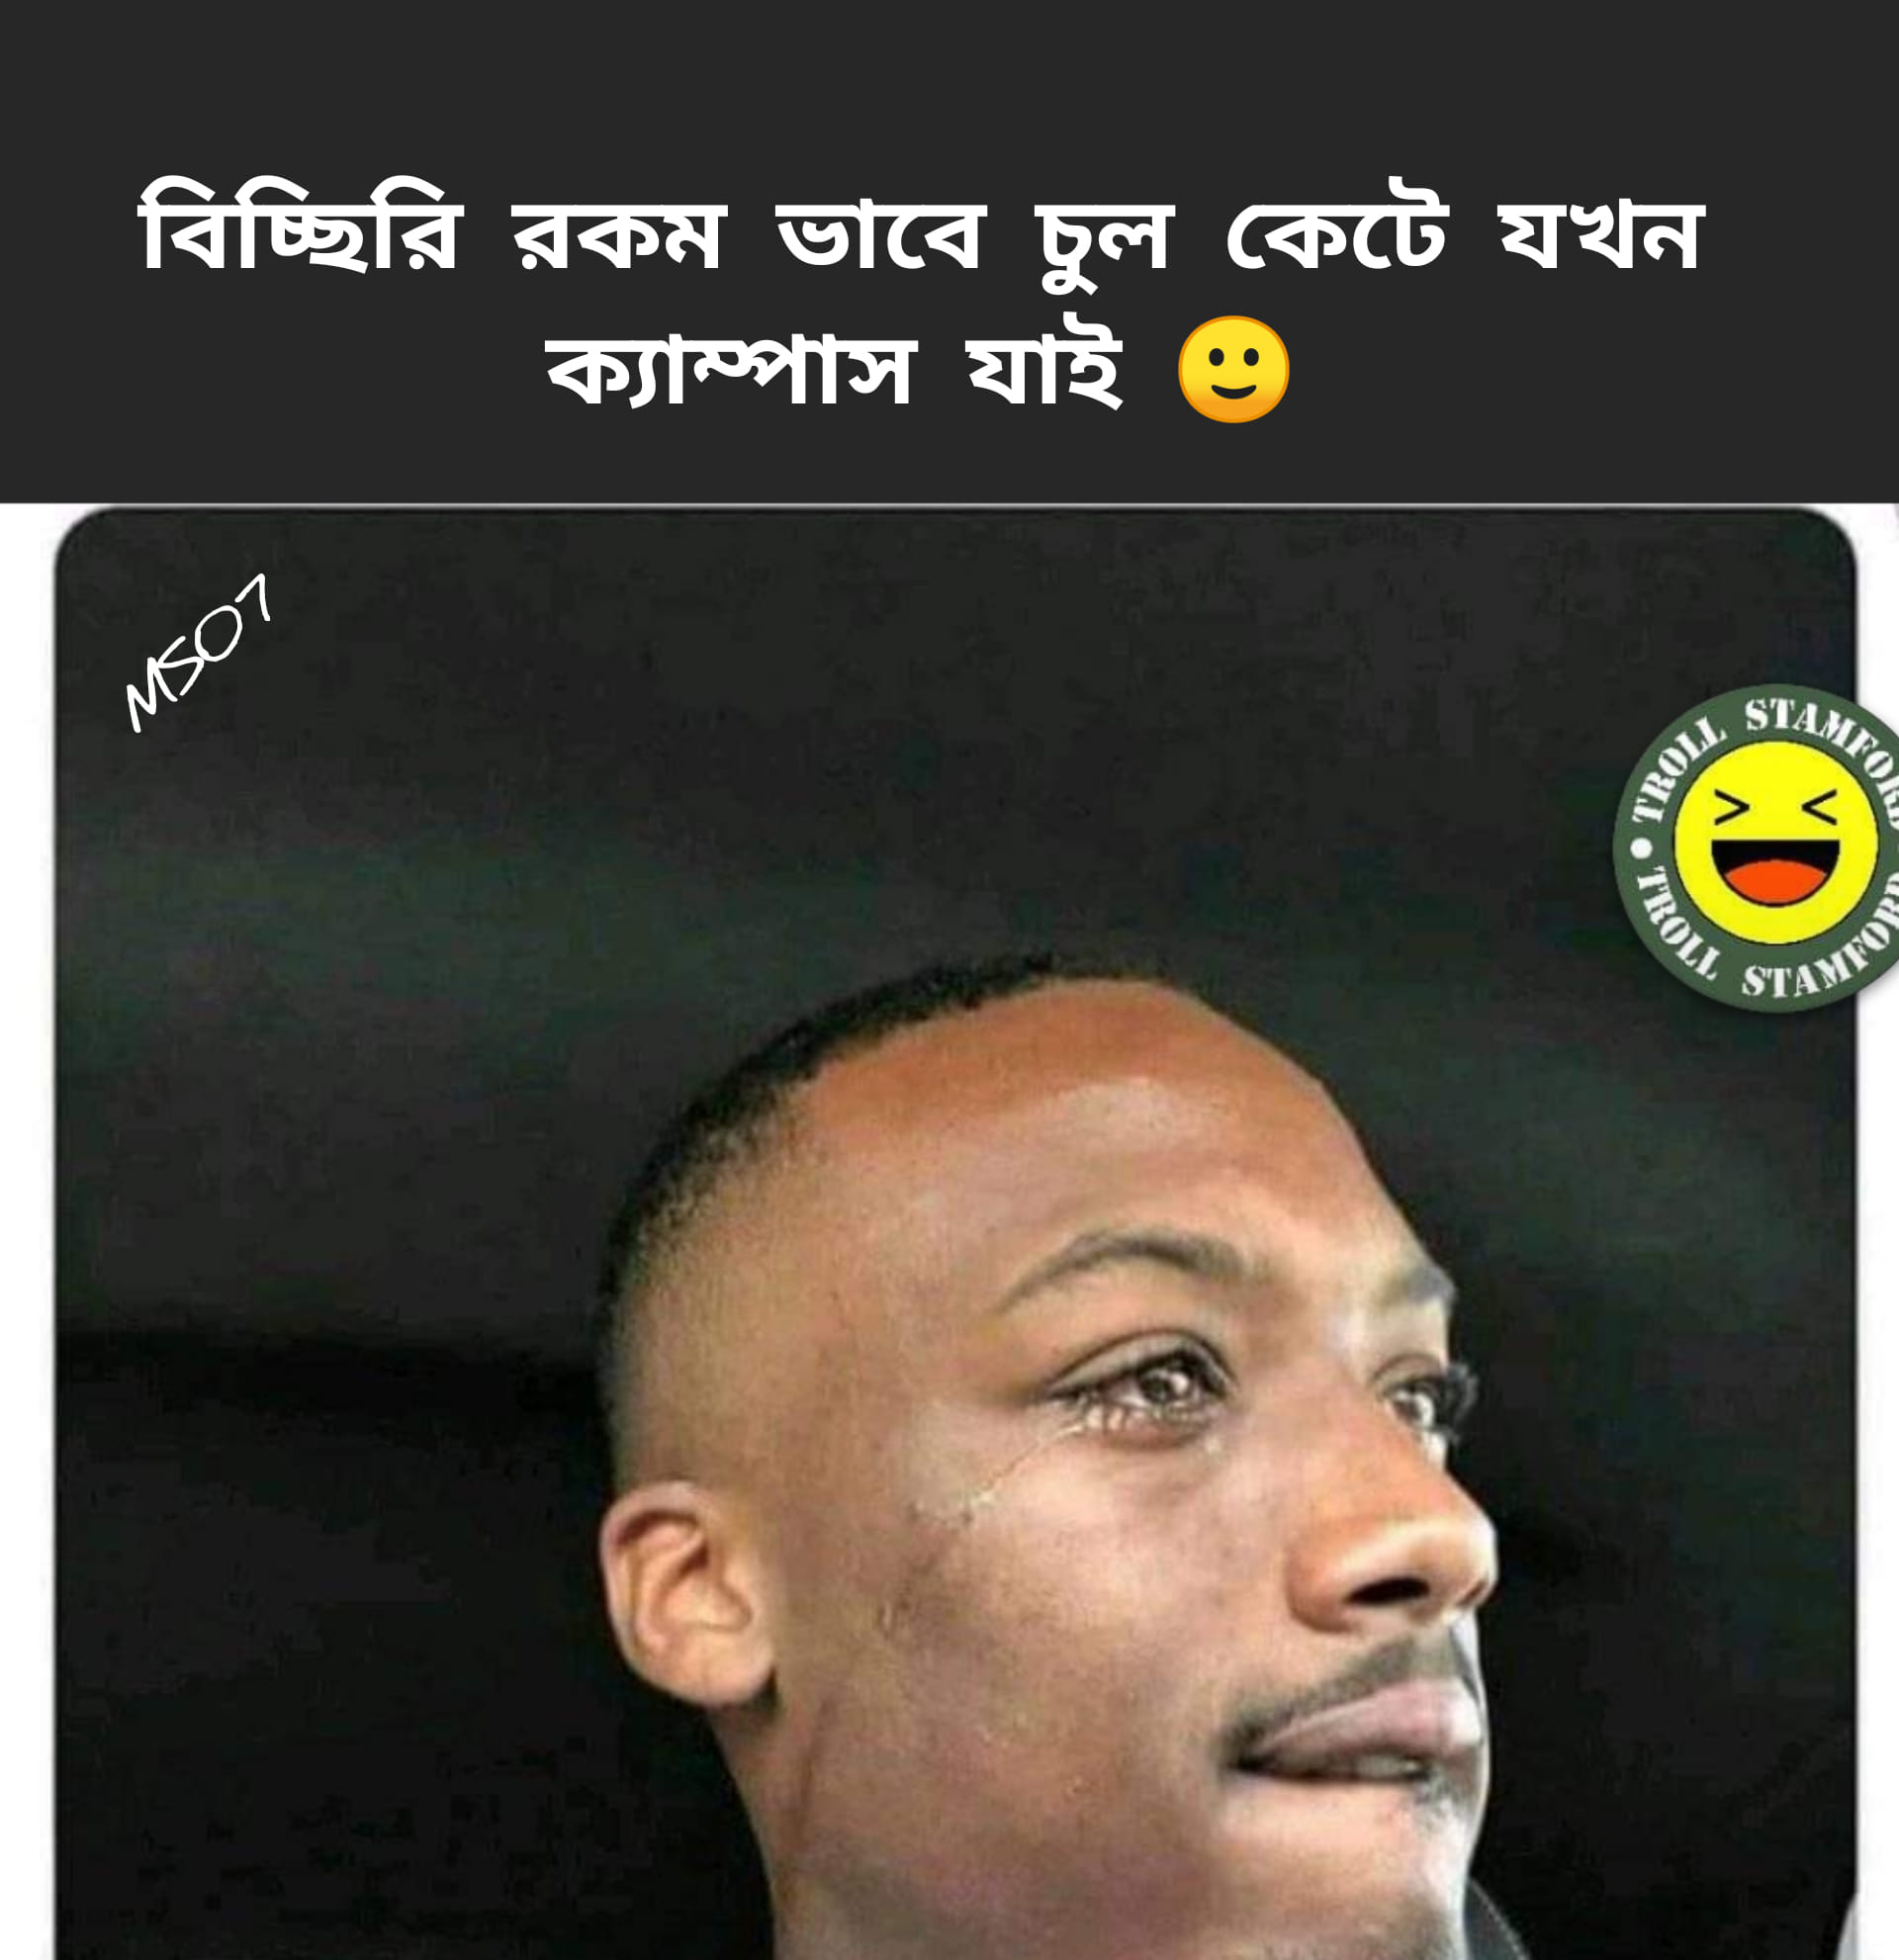
Caption: বিচ্ছিরি রকম ভাবে চুল কেটে যখন ক্যাম্পাসে যাই
Label: non-hate